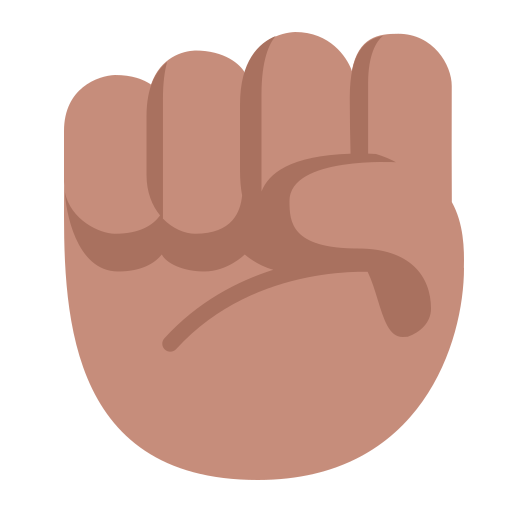
raised fist flat